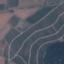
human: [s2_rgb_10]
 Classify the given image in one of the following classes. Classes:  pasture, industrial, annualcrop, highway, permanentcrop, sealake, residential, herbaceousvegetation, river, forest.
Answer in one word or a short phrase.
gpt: PermanentCrop